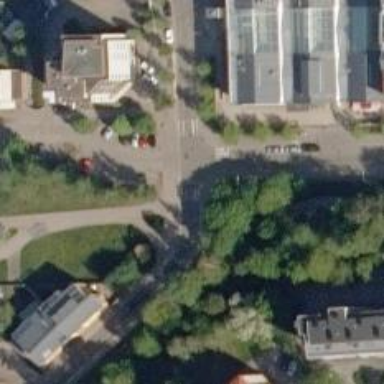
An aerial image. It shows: Marked crossing on the road.